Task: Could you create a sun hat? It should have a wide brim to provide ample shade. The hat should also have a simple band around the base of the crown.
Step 43:
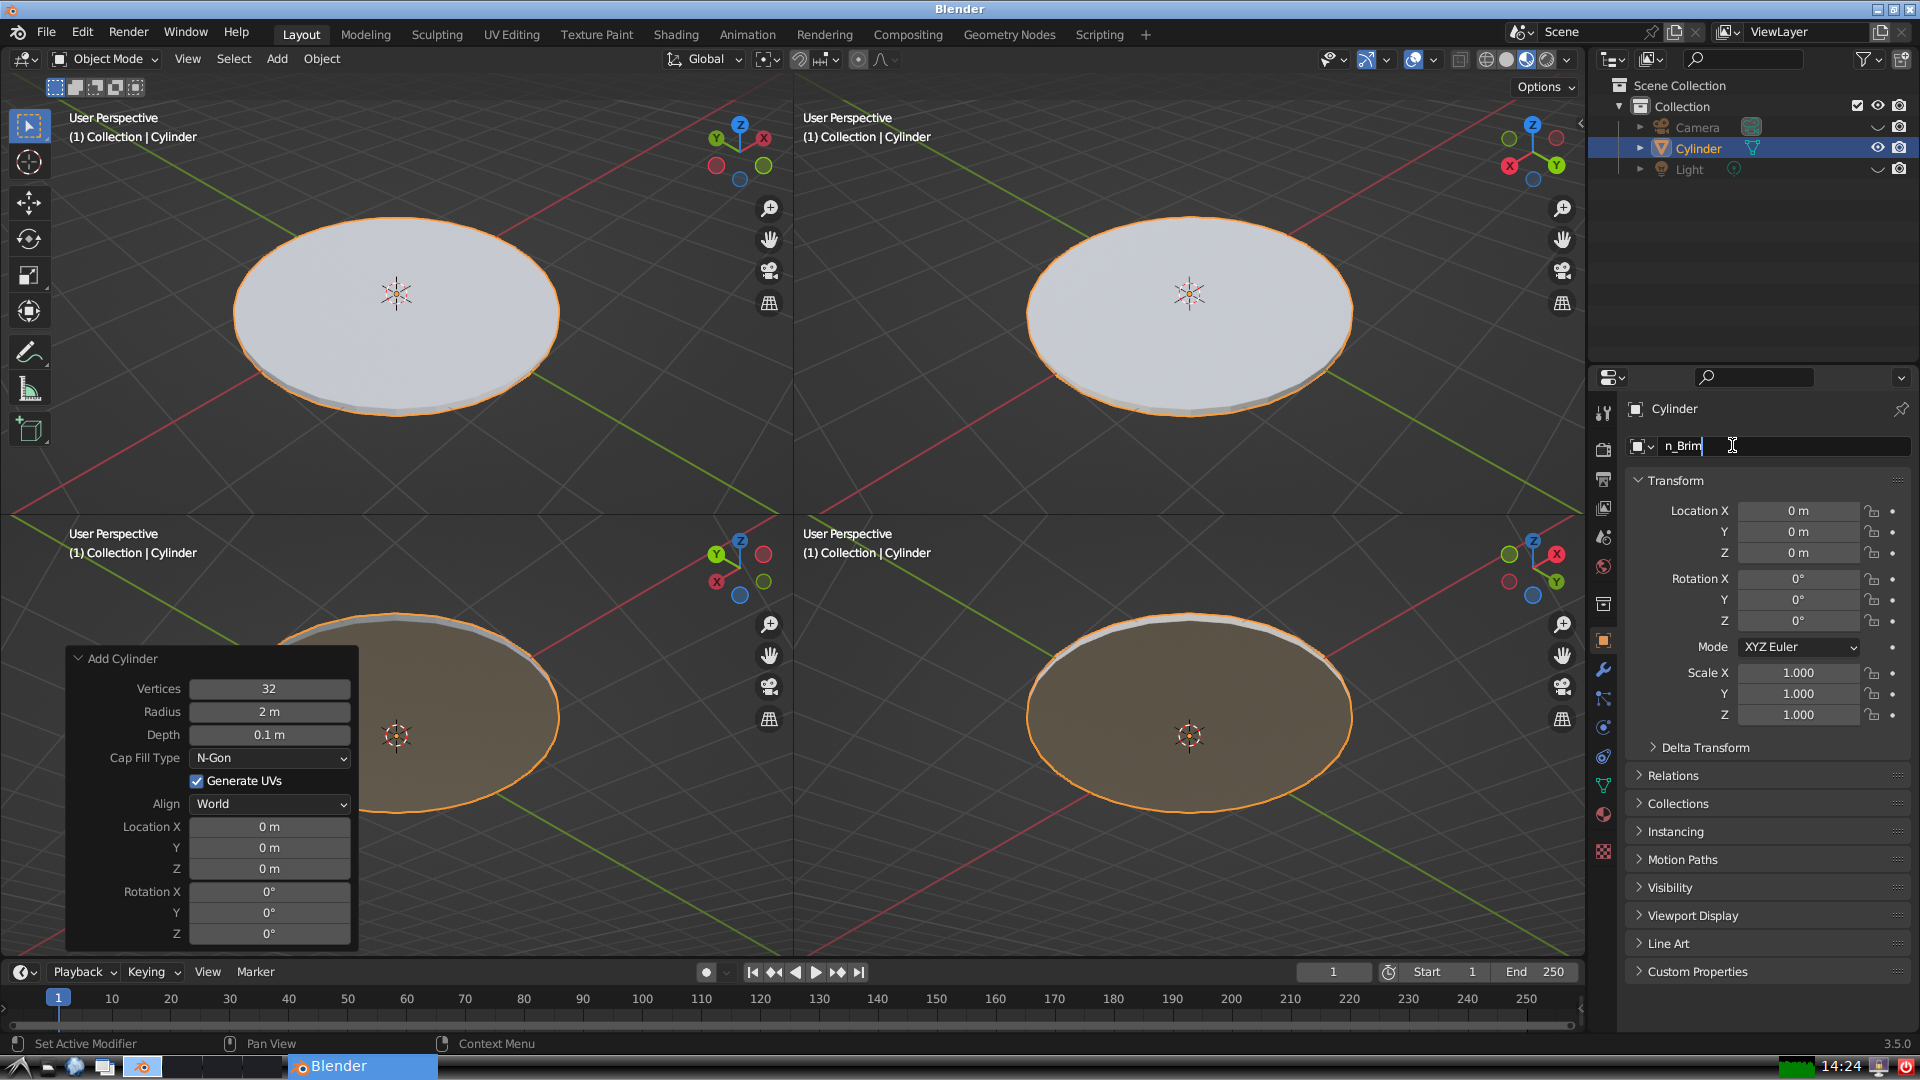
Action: {"key_press": ['Return']}